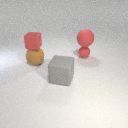
large red rubber sphere above small red rubber sphere